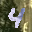
Label: 4